Question: I'm trying to run a query in the UI, but I get the error:
> Error: 6.1 - 0.0: Only one query can be executed at a time.
I don't think there is any other queries running, and this has lasted for a while now. Surely it can handle more than one query at a time?? How long will this be stuck? How can I turn bigquery off and on again :p

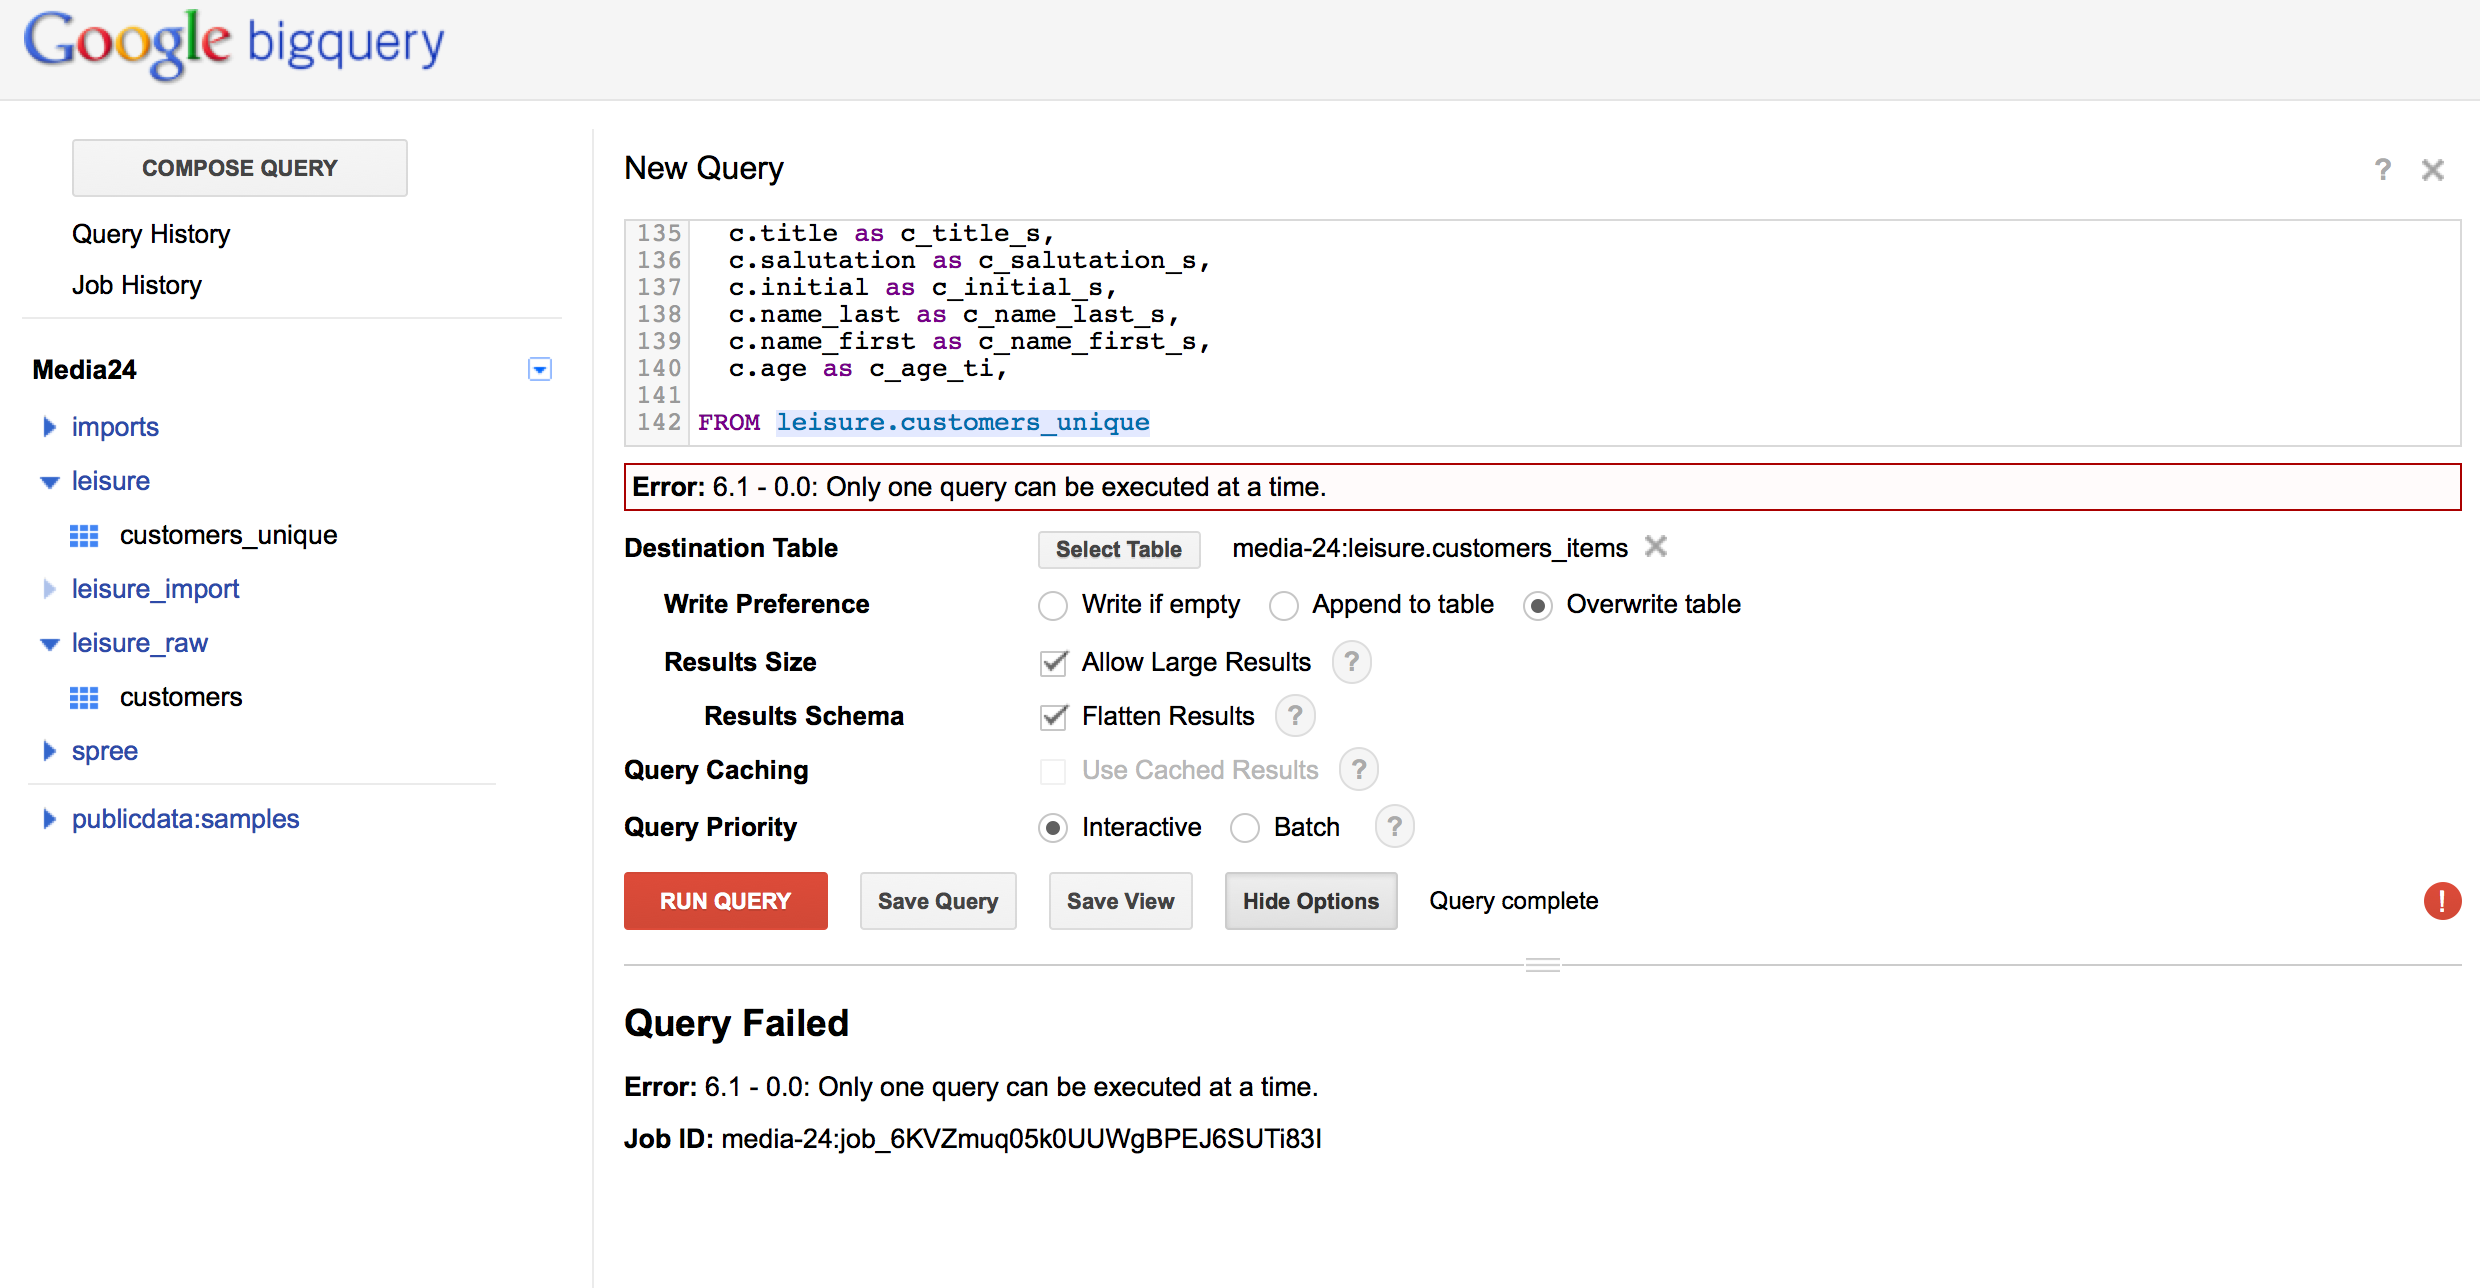
Answer: This error means that the query string has been parsed as containing multiple queries. Check that you do not have multiple top-level 'SELECT' statements in the query text box.
From the specific message, I would guess your second query begins on or around line 6.